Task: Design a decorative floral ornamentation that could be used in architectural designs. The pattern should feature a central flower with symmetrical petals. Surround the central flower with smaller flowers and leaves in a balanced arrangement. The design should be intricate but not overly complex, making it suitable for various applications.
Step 289:
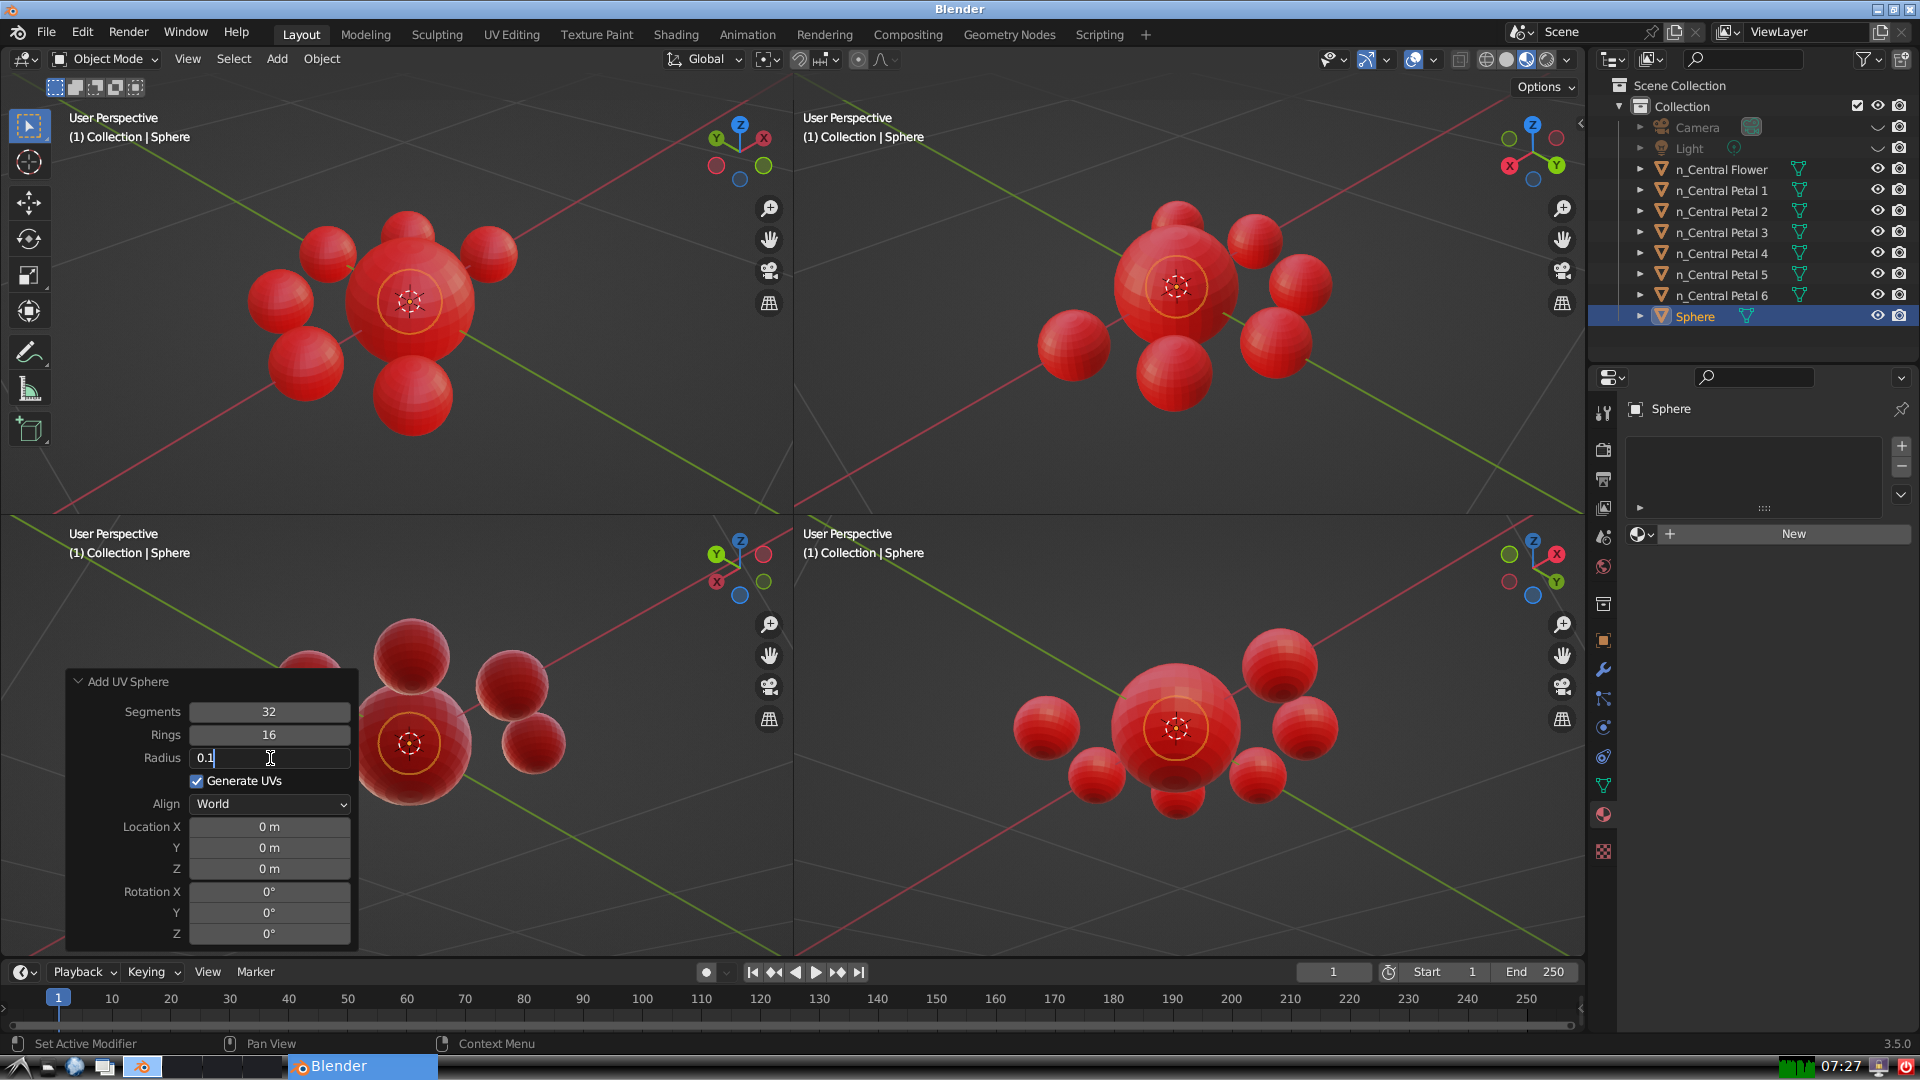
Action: {"key_press": ['Return']}